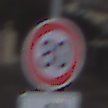
Verkehrszeichen: Geschwindigkeit80
Zusatzzeichen unten: HinweisDurchSinnbild14
Umgebung: Outdoor, Urban
Tageszeit: MorningAfternoon
Wetter: PartlyCloudy
Licht: Natural
Jahreszeit: NotSpecified
Kontrast: HighContrast